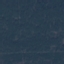
Label: Forest